Interaction volume radius: 5 \u00c5
Interaction volume height: 15 \u00c5
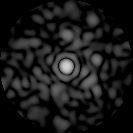
Disorder parameter: 0.8181